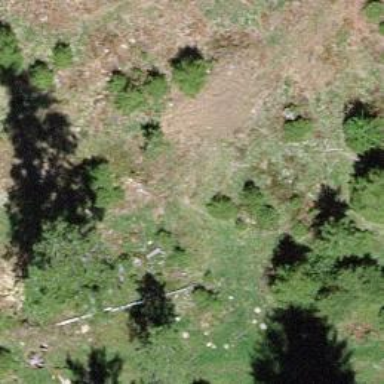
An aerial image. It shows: Single tag "natural: tree."